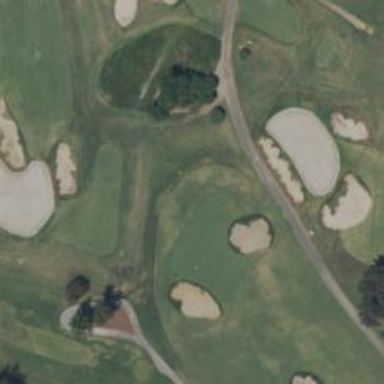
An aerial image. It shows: Golf fairway in the image.